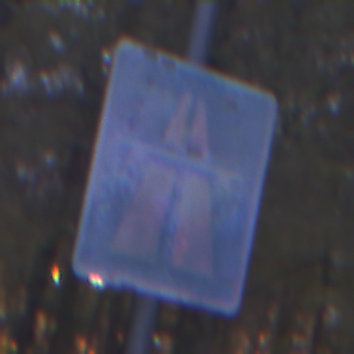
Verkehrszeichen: Autobahn
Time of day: Night
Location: Outdoor (Suburban)
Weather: PartlyCloudy
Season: NotSpecified
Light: Artificial